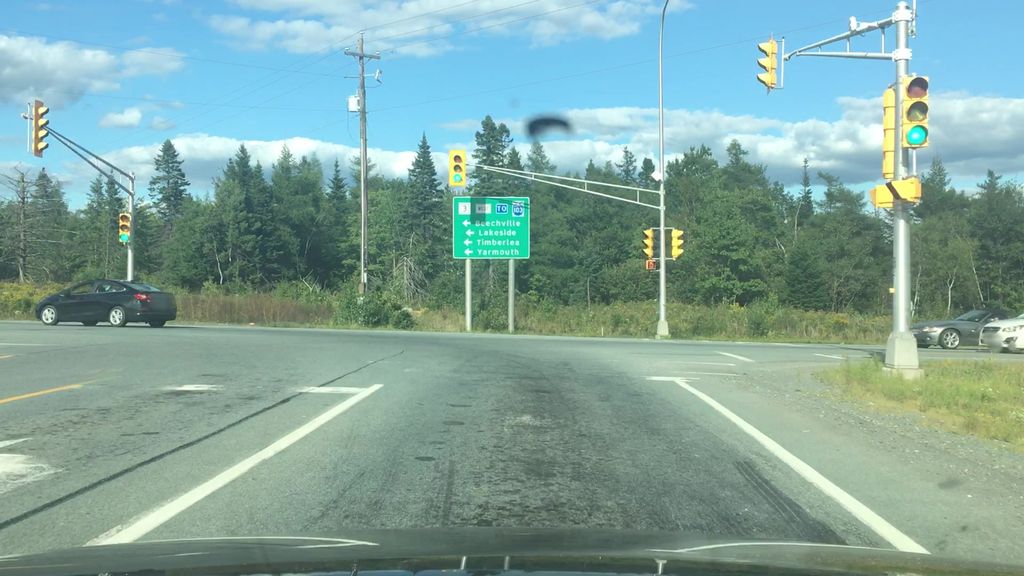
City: halifax